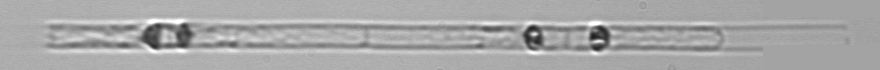
Label: Dactyliosolen_blavyanus